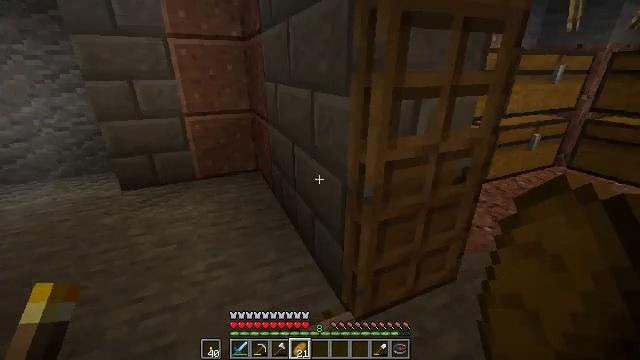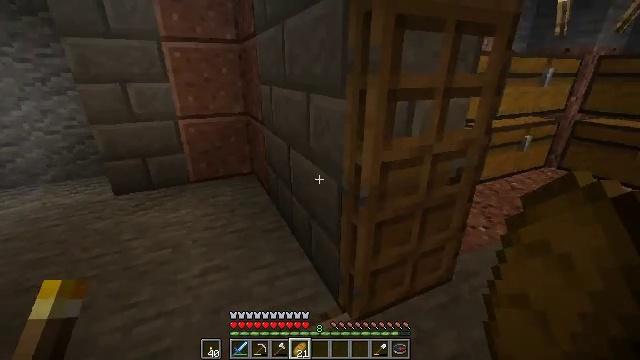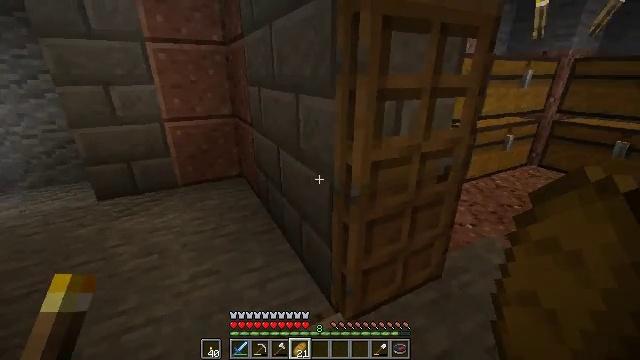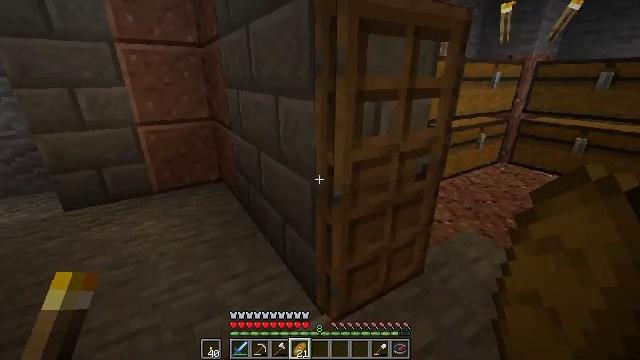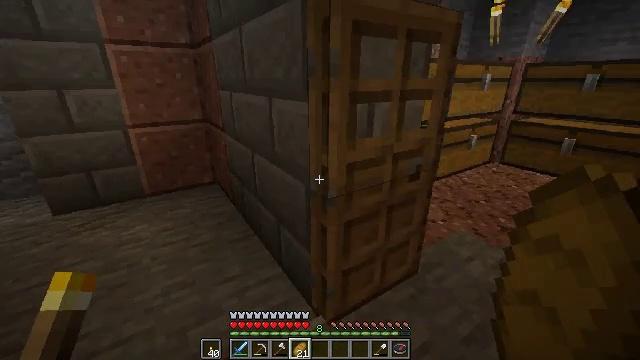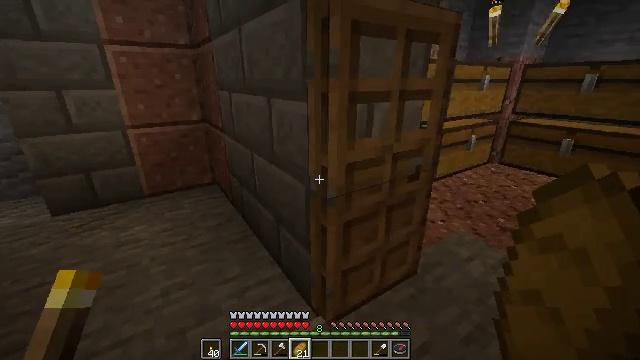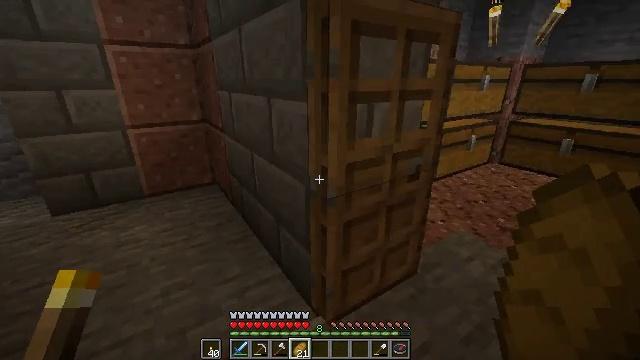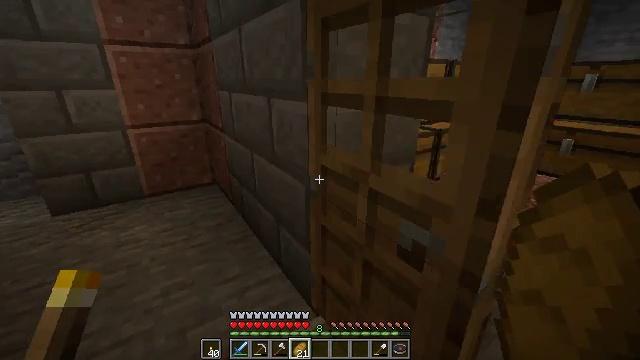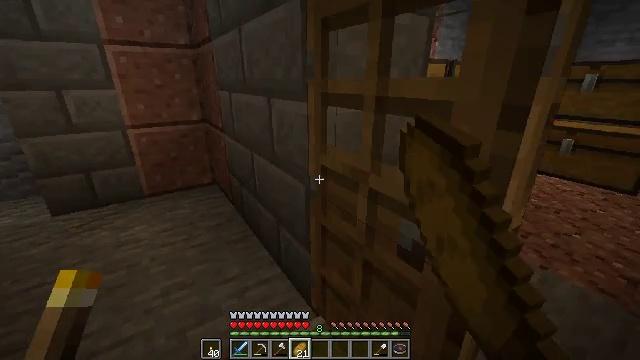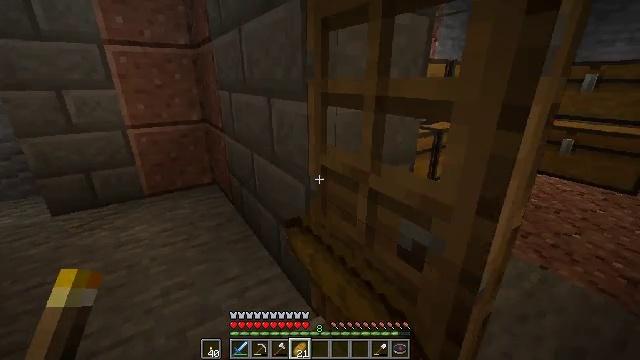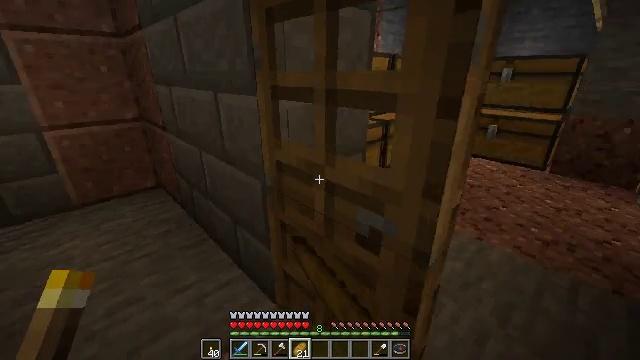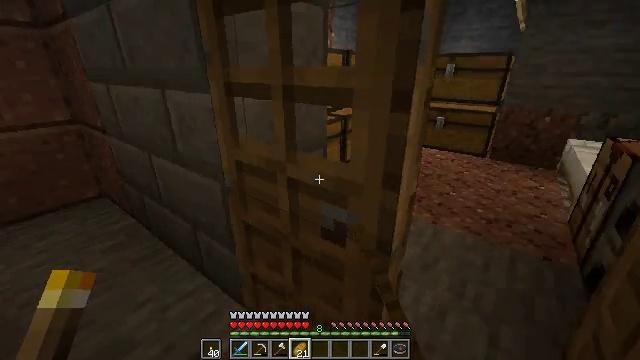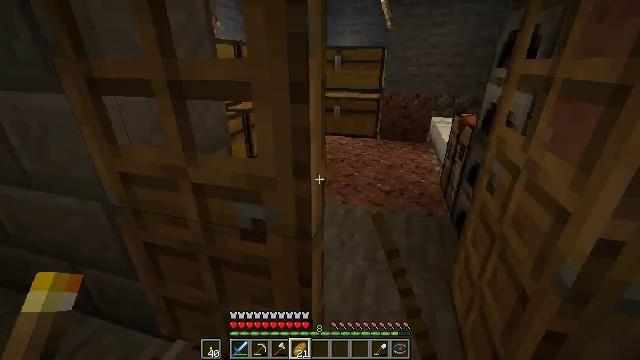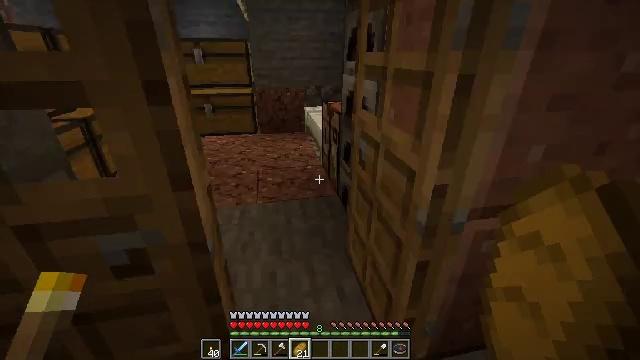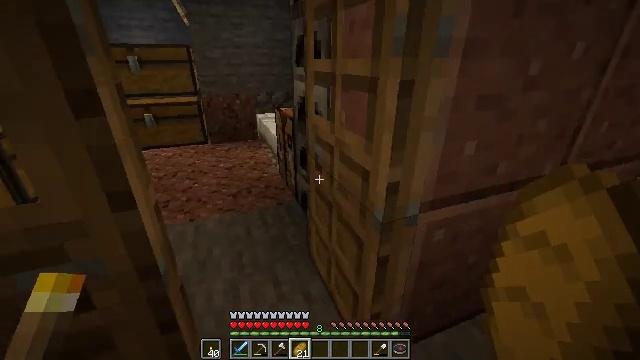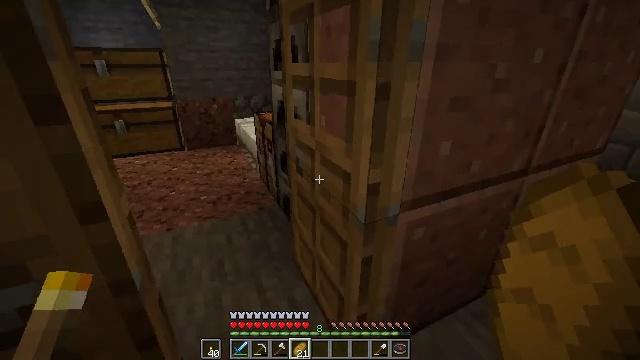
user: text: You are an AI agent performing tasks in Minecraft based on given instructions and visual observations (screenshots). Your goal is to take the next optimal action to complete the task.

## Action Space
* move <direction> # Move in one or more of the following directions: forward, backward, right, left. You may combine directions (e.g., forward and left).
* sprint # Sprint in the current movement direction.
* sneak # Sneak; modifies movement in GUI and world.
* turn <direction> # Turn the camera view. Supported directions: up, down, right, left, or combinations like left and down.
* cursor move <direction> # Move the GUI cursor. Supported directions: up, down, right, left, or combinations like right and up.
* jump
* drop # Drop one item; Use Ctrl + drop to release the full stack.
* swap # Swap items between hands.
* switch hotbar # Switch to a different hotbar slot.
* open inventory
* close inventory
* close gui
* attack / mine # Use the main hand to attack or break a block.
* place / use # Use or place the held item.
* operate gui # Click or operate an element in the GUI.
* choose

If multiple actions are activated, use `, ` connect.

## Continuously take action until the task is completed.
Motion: motion action
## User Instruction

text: Break the redstone wall torch.
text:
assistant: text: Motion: turn right
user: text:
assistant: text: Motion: turn right
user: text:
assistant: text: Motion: turn right
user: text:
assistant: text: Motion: turn right
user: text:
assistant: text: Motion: no_op
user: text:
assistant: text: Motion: no_op
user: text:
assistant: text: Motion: use / place
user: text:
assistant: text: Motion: use / place
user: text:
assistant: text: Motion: use / place
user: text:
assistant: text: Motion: turn right and down
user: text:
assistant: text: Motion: turn right
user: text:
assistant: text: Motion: turn right and down
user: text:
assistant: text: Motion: turn right and down
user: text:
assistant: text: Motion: turn right and up
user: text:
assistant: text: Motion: turn right
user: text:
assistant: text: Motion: no_op
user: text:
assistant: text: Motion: no_op
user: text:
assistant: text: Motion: turn right and up
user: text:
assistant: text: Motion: turn right and up
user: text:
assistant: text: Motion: turn right
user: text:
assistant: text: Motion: no_op
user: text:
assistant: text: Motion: no_op
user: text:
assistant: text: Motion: use / place
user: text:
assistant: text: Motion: use / place
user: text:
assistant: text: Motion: turn up, use / place
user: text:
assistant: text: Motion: turn right and up
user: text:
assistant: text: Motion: turn right and up
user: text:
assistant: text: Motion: turn right and up
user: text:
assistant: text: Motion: turn right
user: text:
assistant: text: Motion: turn right and down